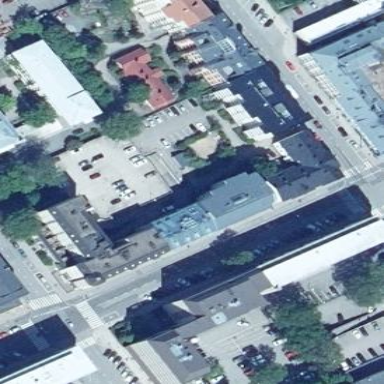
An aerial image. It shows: Multi-storey parking building.